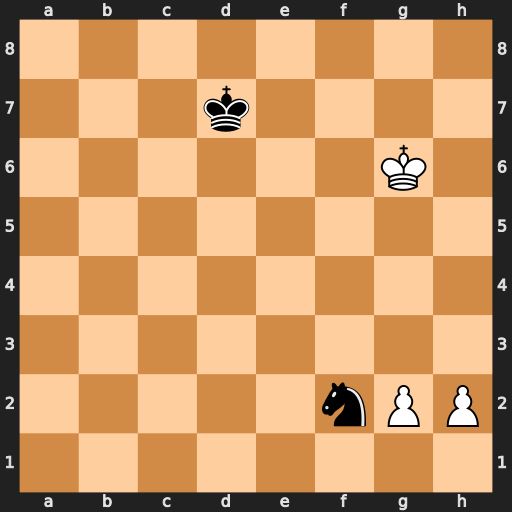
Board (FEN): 8/3k4/6K1/8/8/8/5nPP/8
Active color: w
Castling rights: -
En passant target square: -
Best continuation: h4 Ke7 Kg7 Ng4 h5